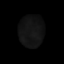
Tissue: skin
Cell type: Epithelial cells
Senescence score: 0.8494
Nuclear area (px): 750
Mean DAPI intensity: 18.975